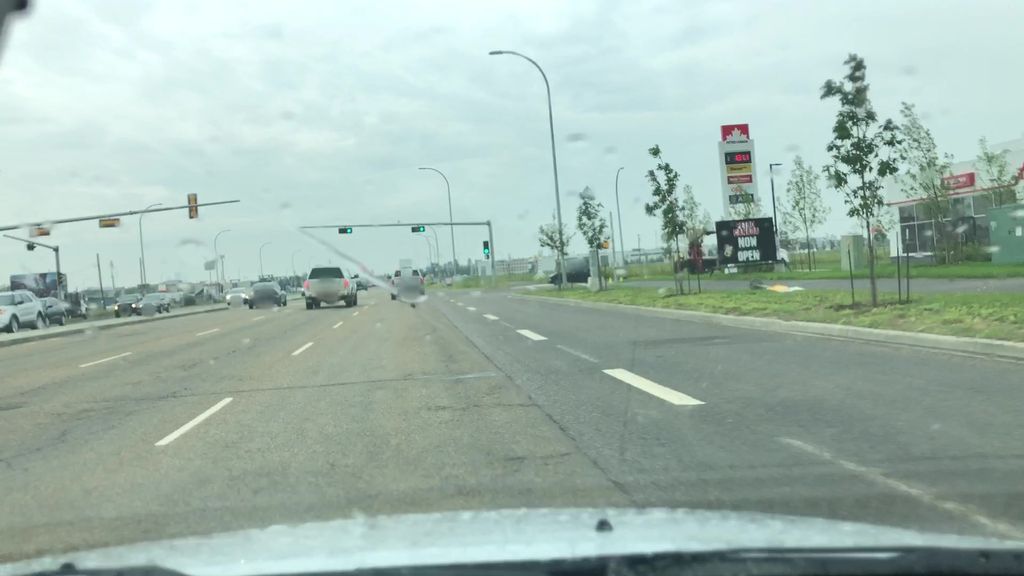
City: edmonton